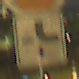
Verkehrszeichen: VerlaufVorfahrtsstrasse4
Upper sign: Stop
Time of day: Night
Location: Outdoor (Urban)
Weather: PartlyCloudy
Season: NotSpecified
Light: Artificial